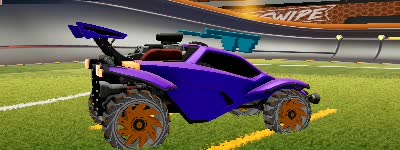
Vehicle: octane